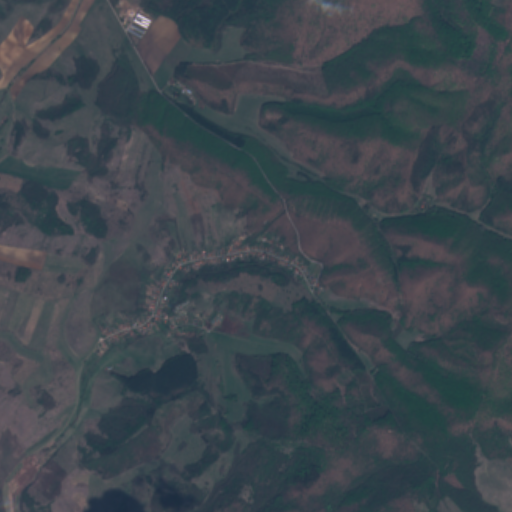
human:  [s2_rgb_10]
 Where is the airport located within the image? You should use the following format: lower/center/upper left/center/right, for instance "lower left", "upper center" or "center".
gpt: The airport is located in the lower left of the image.
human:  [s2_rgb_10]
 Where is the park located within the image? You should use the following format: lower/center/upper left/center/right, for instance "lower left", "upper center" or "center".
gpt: The park is located in the center of the image.
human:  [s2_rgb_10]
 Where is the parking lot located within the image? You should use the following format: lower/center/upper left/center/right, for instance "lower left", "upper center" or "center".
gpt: The parking lot is located in the lower left of the image.
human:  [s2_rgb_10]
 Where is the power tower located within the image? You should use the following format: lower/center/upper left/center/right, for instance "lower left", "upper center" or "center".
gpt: The power tower is located in the upper left of the image.
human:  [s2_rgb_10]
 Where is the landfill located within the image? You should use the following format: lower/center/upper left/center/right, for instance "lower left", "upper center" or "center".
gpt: There is no landfill in the image.